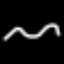
Label: squiggle